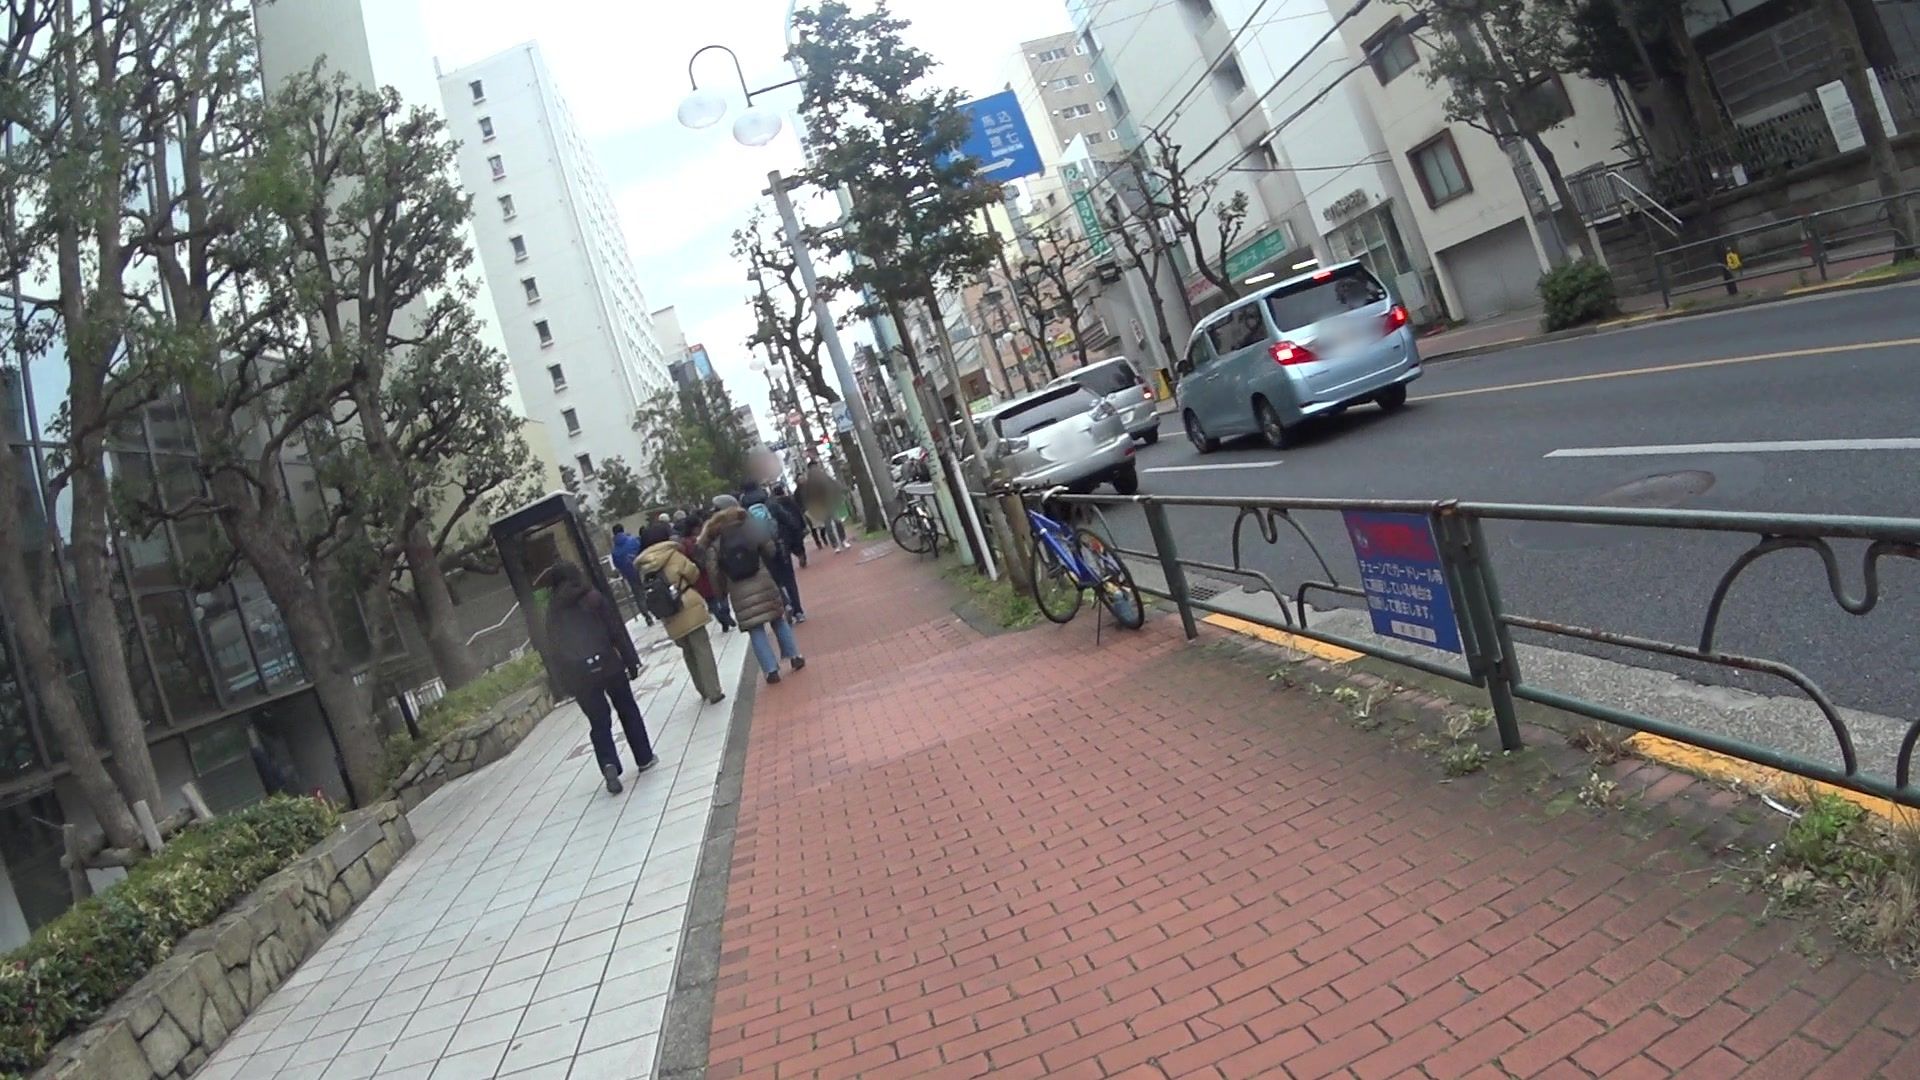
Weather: clear
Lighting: day
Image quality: good
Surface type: walking surface
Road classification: footway
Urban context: urban centre
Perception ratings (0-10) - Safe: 6.61, Lively: 8.01, Beautiful: 2.69, Boring: 1.3, Depressing: 4.66, Wealthy: 4.3